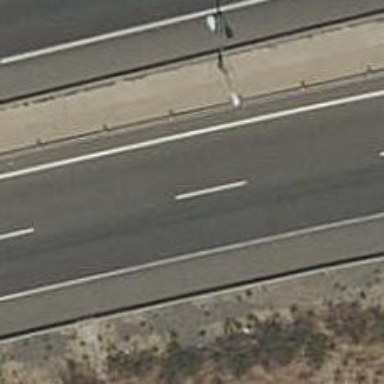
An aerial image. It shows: Motorway link.